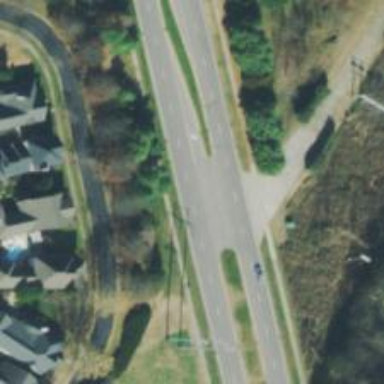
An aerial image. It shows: Secondary road.